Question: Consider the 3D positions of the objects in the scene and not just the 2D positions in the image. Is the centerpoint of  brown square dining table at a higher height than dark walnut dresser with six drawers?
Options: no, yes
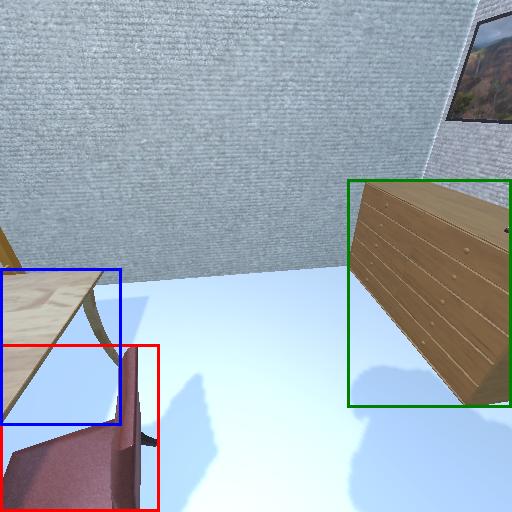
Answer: no